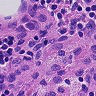
Metastatic tissue present: no